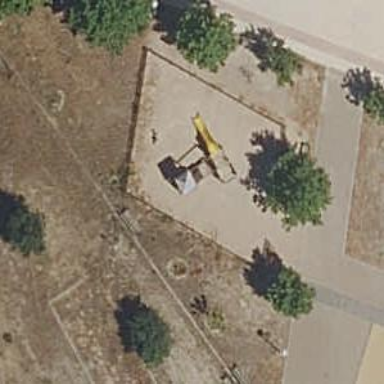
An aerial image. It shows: Playground area for leisure activities on the land.